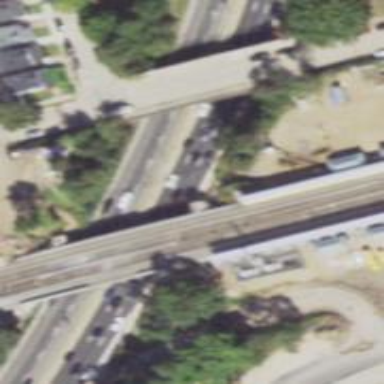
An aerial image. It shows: Bridge over electrified railway track.